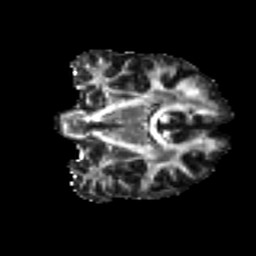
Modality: FA
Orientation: coronal
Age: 23
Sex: female
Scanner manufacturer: ge
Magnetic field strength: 3 T
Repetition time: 7.8 s
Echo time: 0.0606 s